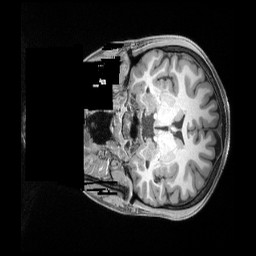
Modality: T1w
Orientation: coronal
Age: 18
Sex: female
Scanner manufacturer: siemens
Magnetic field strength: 3 T
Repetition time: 2.4 s
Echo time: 0.00228 s